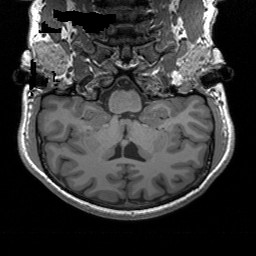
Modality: T1w
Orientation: sagittal